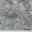
Piece: xx